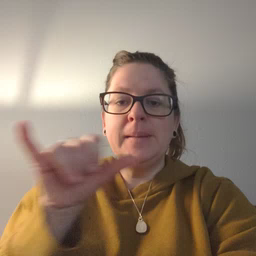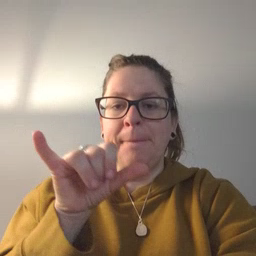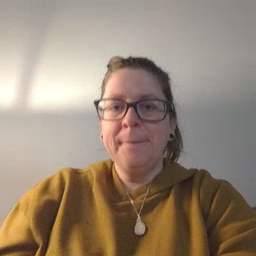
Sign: same